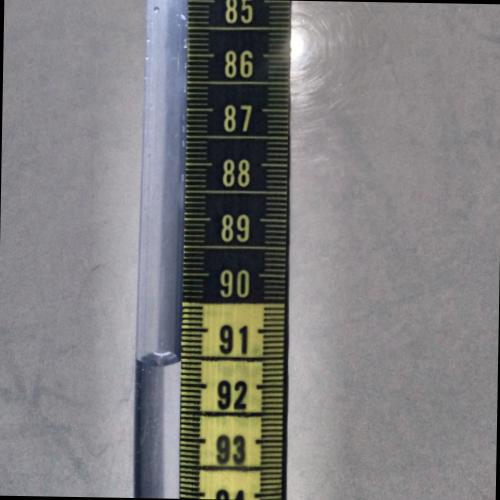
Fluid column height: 91.6 cm